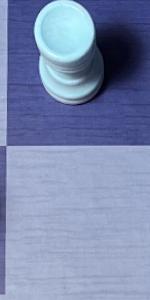
Label: Empty